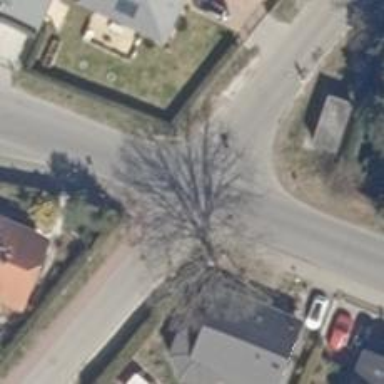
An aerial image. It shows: Residential road with asphalt surface.